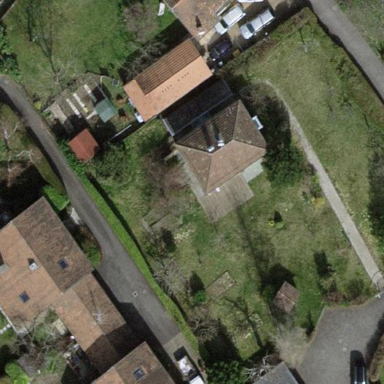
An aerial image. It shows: Garden enclosed by fence.